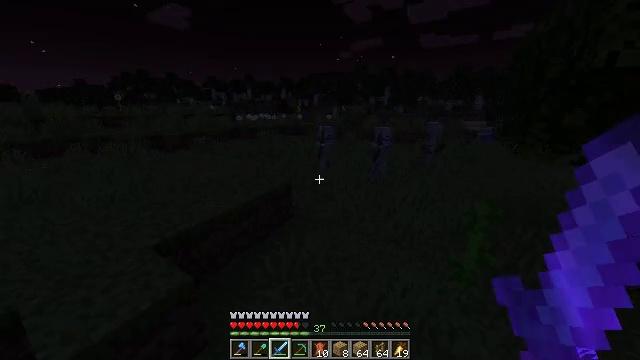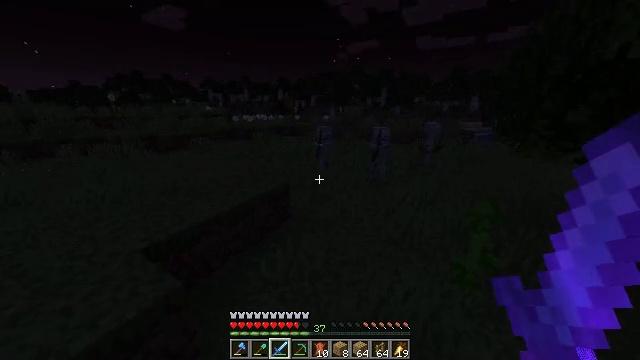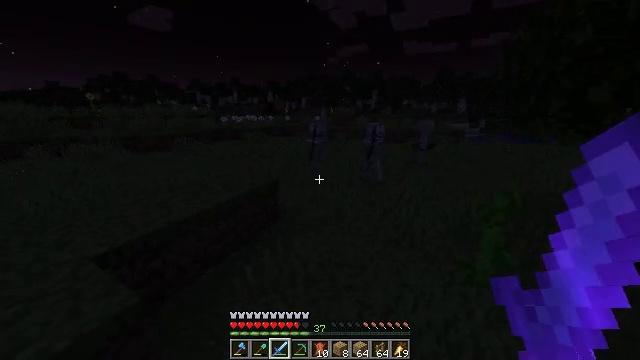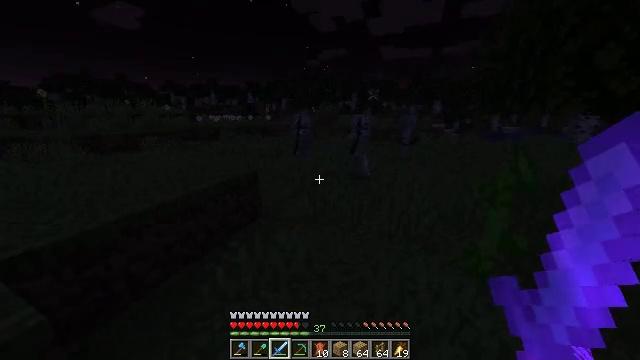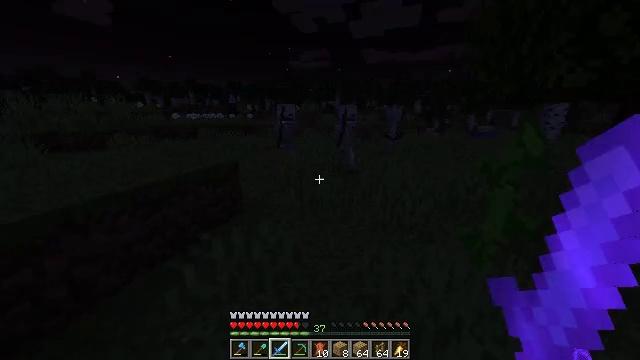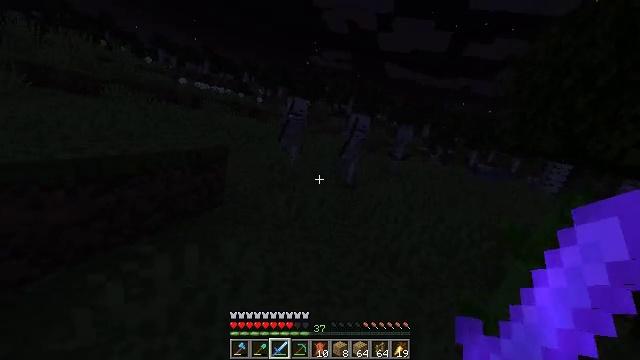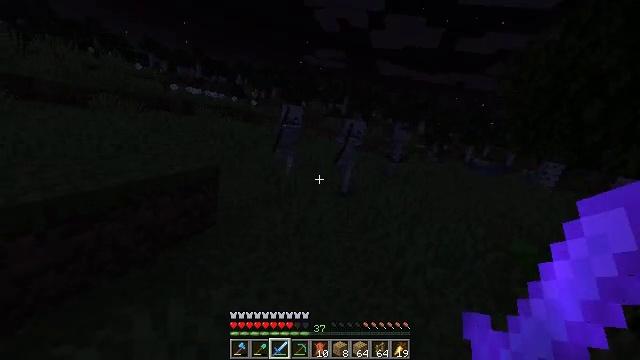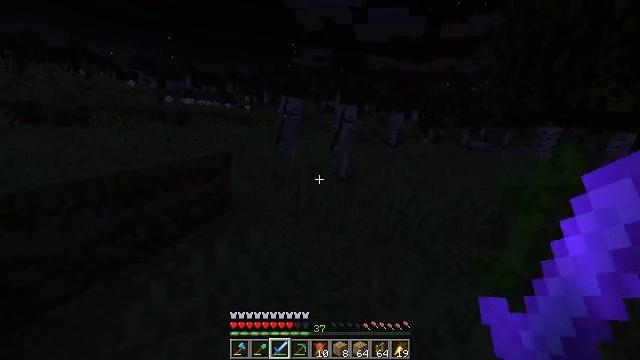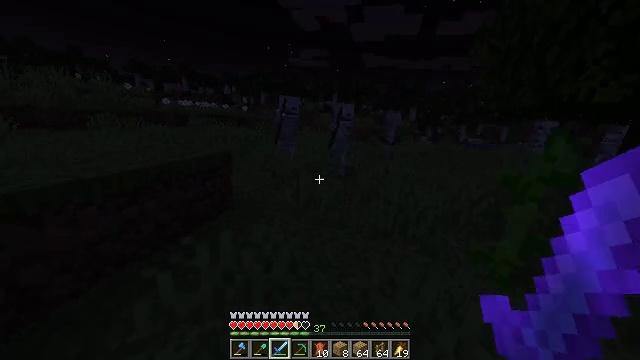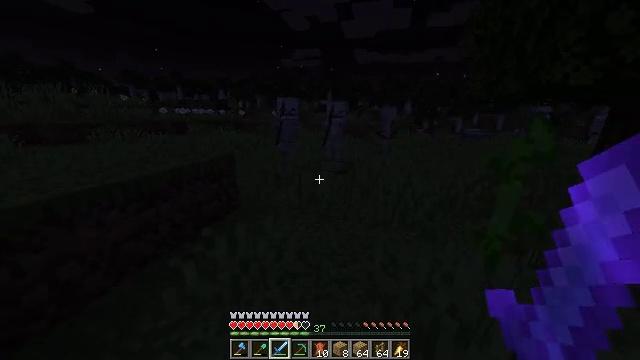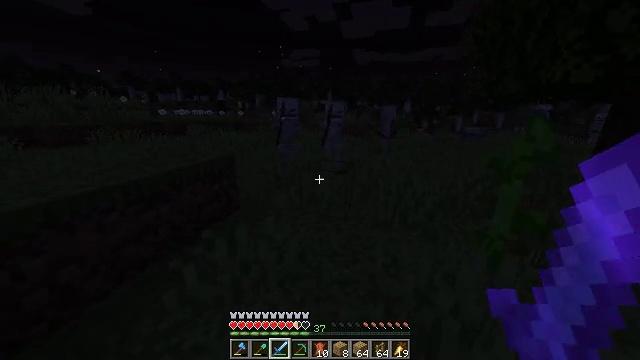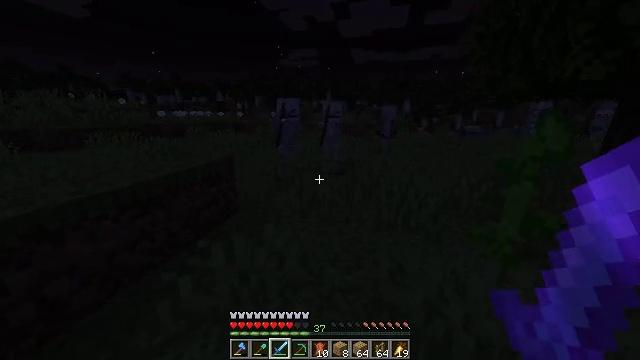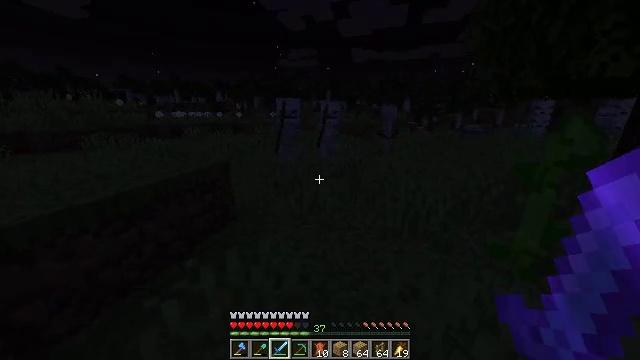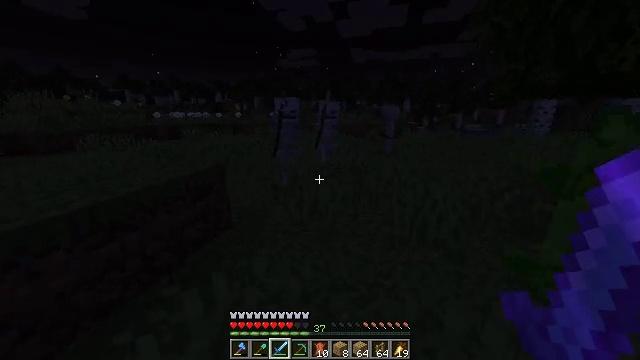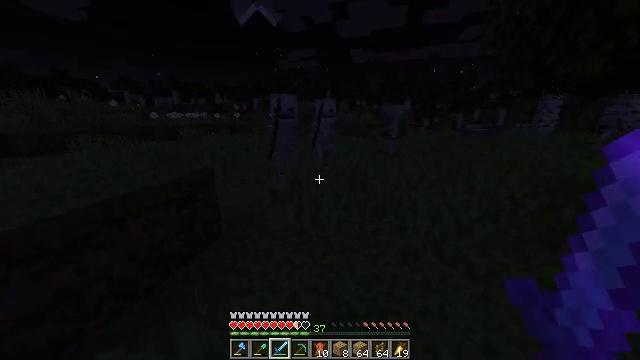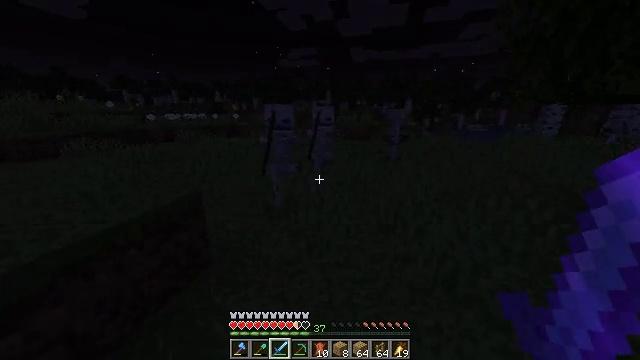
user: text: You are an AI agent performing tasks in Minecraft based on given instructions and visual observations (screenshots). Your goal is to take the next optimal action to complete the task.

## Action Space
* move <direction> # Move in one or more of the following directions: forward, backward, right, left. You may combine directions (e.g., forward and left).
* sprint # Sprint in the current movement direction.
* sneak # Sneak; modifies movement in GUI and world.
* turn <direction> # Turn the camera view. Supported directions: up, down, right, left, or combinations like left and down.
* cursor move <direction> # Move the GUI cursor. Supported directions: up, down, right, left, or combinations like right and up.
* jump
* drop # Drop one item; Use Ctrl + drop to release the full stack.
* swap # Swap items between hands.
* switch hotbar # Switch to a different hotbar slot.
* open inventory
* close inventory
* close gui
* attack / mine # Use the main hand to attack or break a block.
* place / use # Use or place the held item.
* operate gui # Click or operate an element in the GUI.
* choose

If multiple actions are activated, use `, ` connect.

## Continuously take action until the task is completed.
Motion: motion action
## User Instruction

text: Harvest birch leaves for decorations.
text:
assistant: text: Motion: move forward, jump
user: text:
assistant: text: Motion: move forward, turn right, jump
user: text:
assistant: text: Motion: move forward, turn right, jump
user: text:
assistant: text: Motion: move forward, sprint, turn right, jump
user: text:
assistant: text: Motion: move forward, sprint, turn right, jump
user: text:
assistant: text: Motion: move forward, sprint, jump
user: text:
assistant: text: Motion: move forward, jump
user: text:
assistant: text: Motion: move forward, jump
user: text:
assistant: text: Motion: move forward, jump
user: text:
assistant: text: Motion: move forward, jump
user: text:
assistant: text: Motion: move forward, jump
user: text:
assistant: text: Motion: move forward, jump
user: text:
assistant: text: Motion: move forward, jump
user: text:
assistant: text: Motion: move forward, jump
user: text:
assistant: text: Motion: move forward, jump
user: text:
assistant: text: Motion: move forward, sprint, jump
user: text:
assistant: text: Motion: move forward, sprint, jump
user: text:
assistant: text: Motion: move forward, sprint, jump
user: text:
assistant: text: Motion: move forward, sprint, jump
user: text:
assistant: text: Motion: move forward, turn left, jump
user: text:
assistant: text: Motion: move forward, turn left, jump
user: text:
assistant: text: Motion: move forward, jump
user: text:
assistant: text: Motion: move forward, jump
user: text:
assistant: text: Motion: move forward, jump
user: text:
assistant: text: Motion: move forward, jump
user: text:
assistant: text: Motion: move forward, sprint, jump
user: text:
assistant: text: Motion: move forward, sprint, jump
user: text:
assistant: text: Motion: move forward, sprint, jump
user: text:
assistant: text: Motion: move forward, sprint, jump
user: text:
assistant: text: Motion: move forward, jump